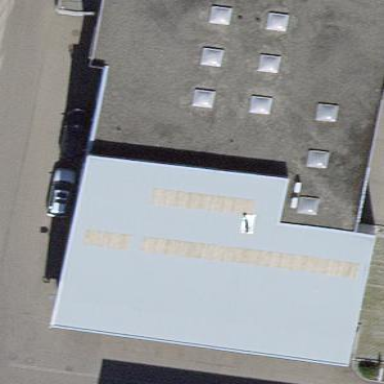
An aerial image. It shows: Building housing car shop.